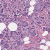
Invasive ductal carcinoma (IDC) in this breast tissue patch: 1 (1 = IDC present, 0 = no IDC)